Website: macys
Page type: account-selection
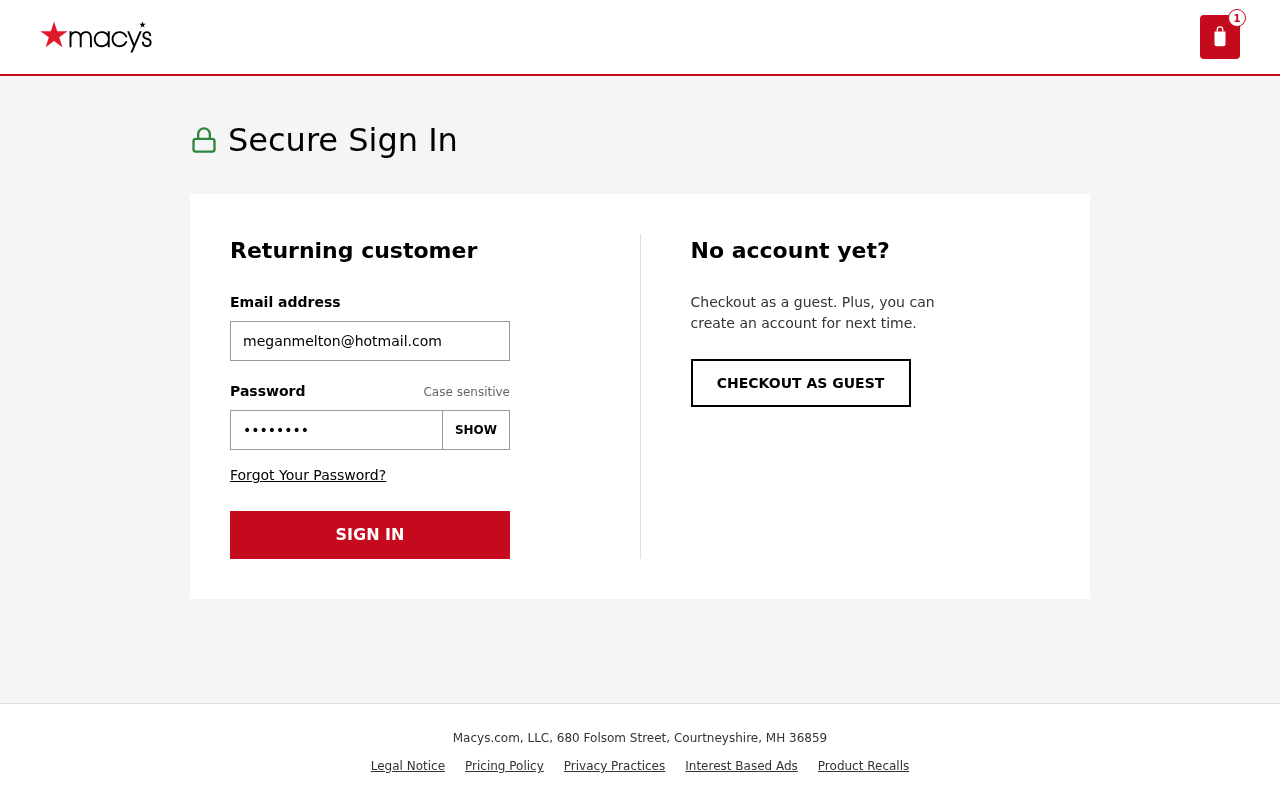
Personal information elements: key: PII_EMAIL
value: meganmelton@hotmail.com
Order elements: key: ORDER_NUM_ITEMS
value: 1